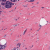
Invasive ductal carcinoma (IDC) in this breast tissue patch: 1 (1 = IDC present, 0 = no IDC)